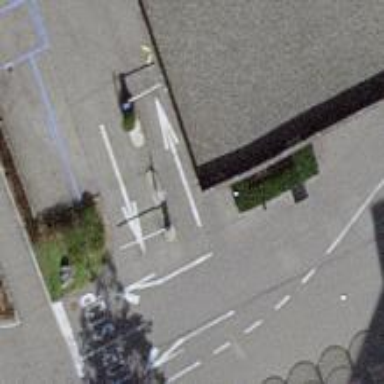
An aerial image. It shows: Lift gate barrier.